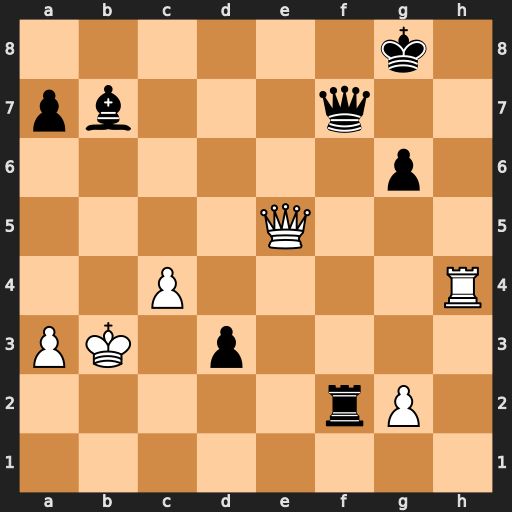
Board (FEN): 6k1/pb3q2/6p1/4Q3/2P4R/PK1p4/5rP1/8
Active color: w
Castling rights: -
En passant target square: -
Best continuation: Qh8#